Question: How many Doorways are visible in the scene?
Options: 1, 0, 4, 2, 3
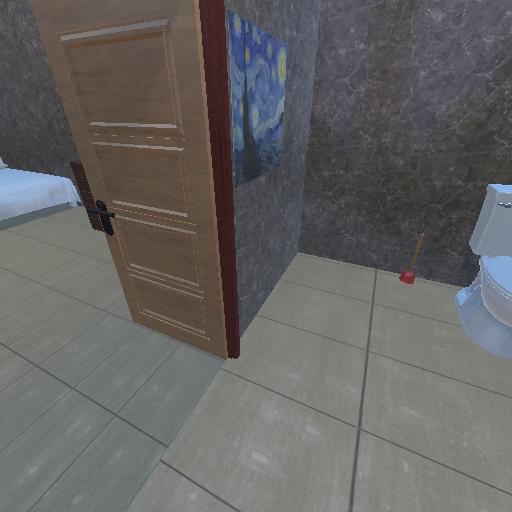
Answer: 1